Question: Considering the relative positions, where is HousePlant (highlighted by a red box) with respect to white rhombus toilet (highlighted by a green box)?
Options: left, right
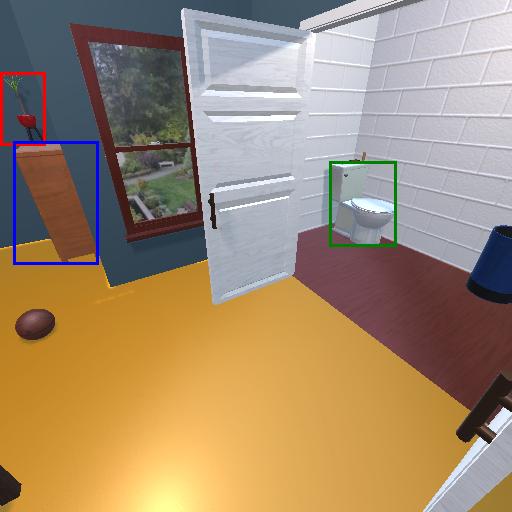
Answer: left